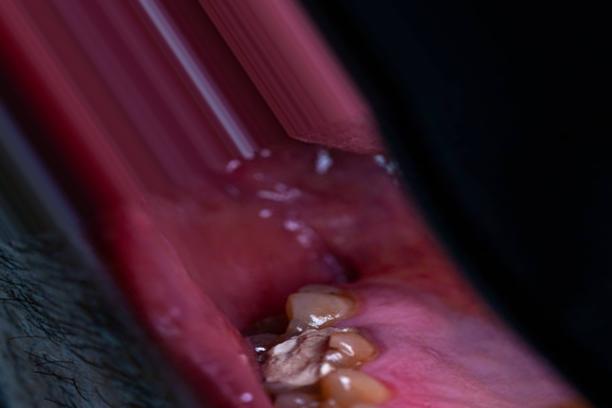
Condition: Caries